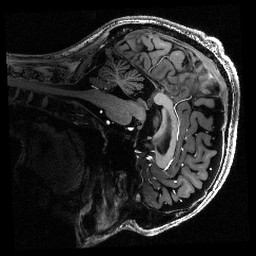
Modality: T1w
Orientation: sagittal
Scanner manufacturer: siemens
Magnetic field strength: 6.98 T
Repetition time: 2.5 s
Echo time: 0.00255 s